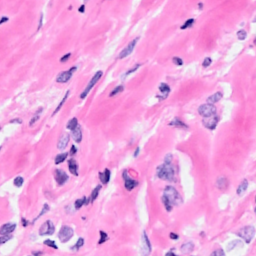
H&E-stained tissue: Breast